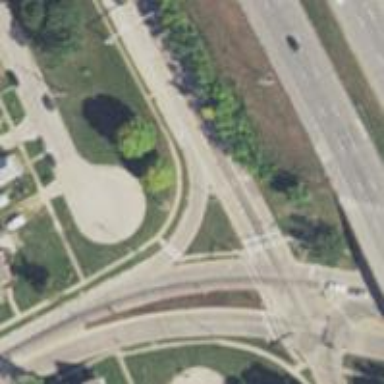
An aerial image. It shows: Footway with crossing island.